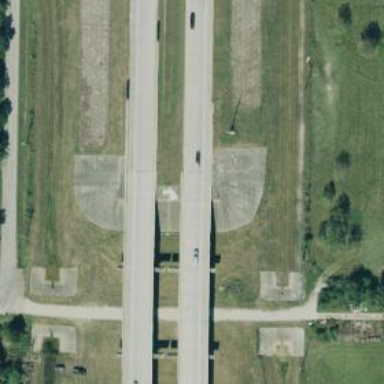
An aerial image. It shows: Motorway bridge.